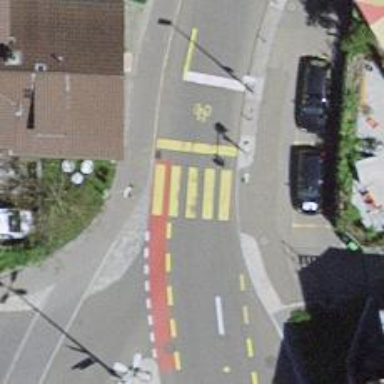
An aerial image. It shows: Crossing with traffic signals.